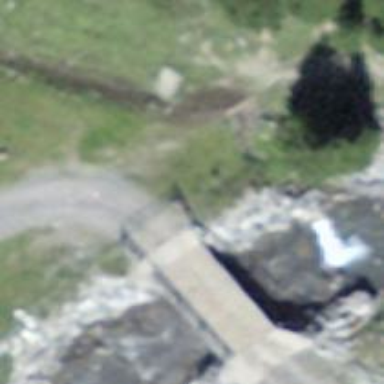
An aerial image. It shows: Track road with grade2 bridge.